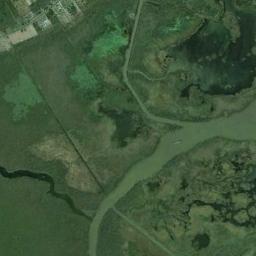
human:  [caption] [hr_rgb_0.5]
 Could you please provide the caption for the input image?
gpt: Many waters of different sizes and shapes are surrounded by wetlands .

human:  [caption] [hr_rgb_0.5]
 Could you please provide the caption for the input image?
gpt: The surface of the lake in a wetland is covered with a large dense dark green and light green mixed plants .

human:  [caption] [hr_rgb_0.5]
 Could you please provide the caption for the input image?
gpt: There are several small islands in the waters of this wetland .

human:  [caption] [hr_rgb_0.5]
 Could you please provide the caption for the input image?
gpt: The wetland consists of green plants and water .

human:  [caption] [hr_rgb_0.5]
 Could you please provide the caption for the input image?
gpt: There are many green areas and several rivers on the wetland .